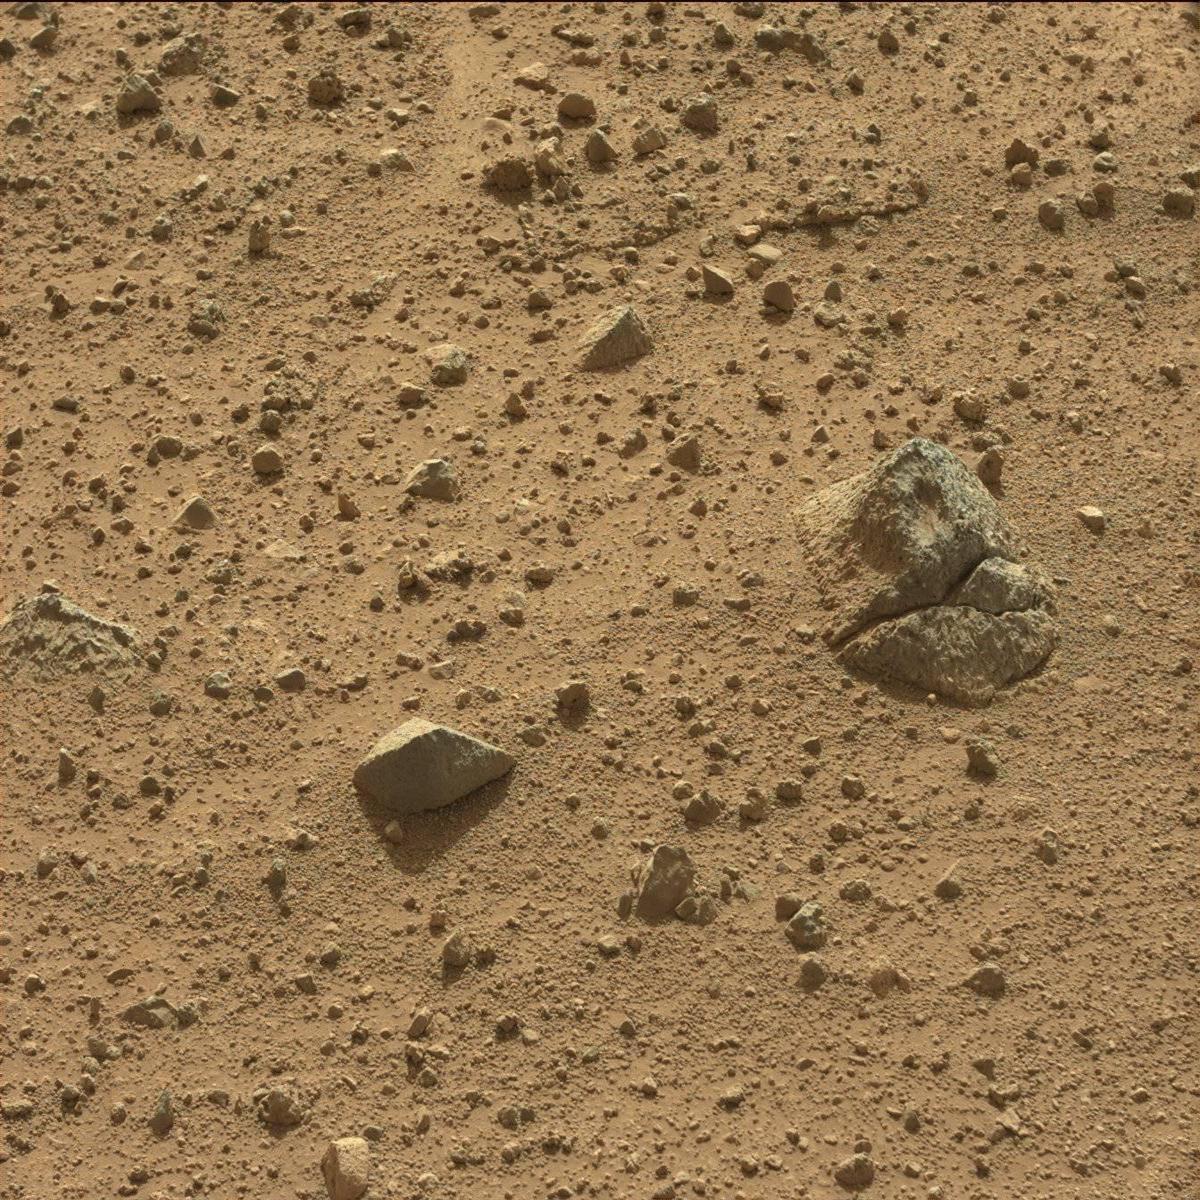
Terrain classes present: Bedrock, Sand / Soil